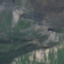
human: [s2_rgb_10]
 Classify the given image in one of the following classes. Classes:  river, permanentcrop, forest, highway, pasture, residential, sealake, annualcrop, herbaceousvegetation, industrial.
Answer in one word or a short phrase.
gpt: HerbaceousVegetation